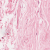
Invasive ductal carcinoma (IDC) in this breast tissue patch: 0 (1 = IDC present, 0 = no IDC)